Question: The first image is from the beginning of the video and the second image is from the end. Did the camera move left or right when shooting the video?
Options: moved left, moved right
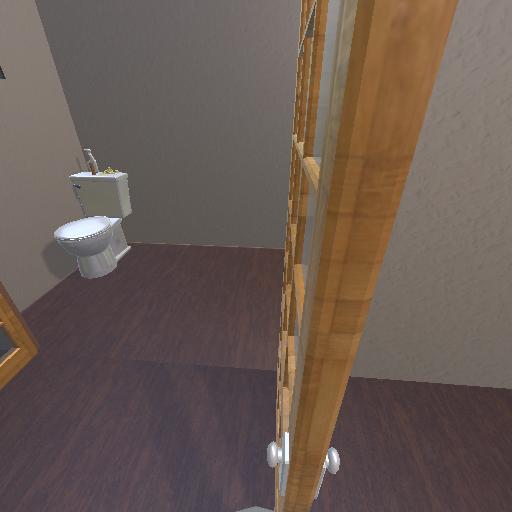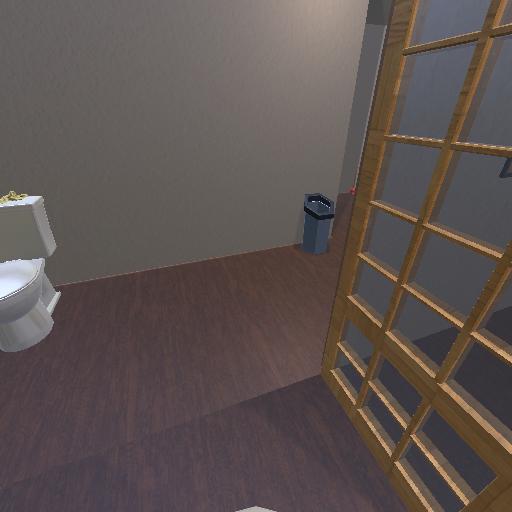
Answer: moved left